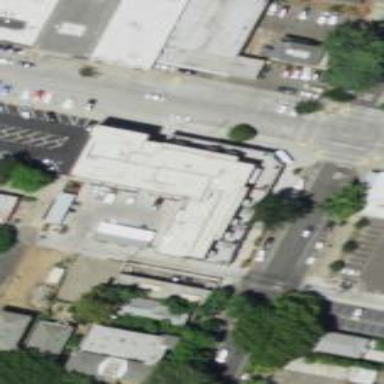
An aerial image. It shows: Office building.